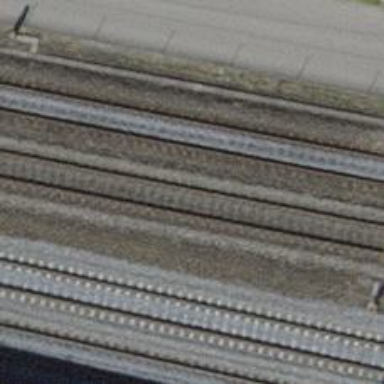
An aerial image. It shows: Railway track with contact lines for electrification.